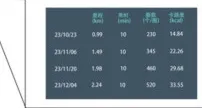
Patient undergoing Virtual Reality-based arm and leg cycling in therapy. (D) Virtual Scenario: time and weather.
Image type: pathology (fish)